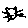
Label: cat